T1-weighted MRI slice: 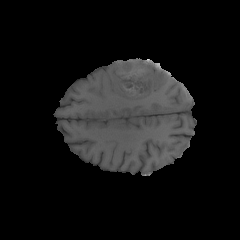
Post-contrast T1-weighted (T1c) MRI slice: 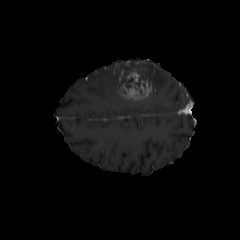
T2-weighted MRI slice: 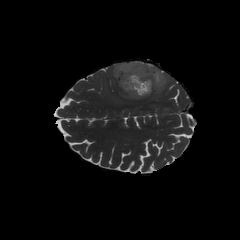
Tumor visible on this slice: yes